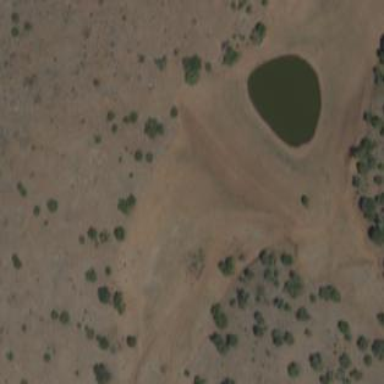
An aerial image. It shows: Reservoir area.